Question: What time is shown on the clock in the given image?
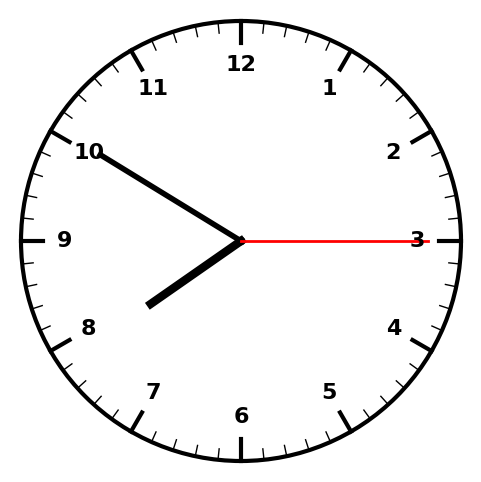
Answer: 07:50:15